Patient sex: M
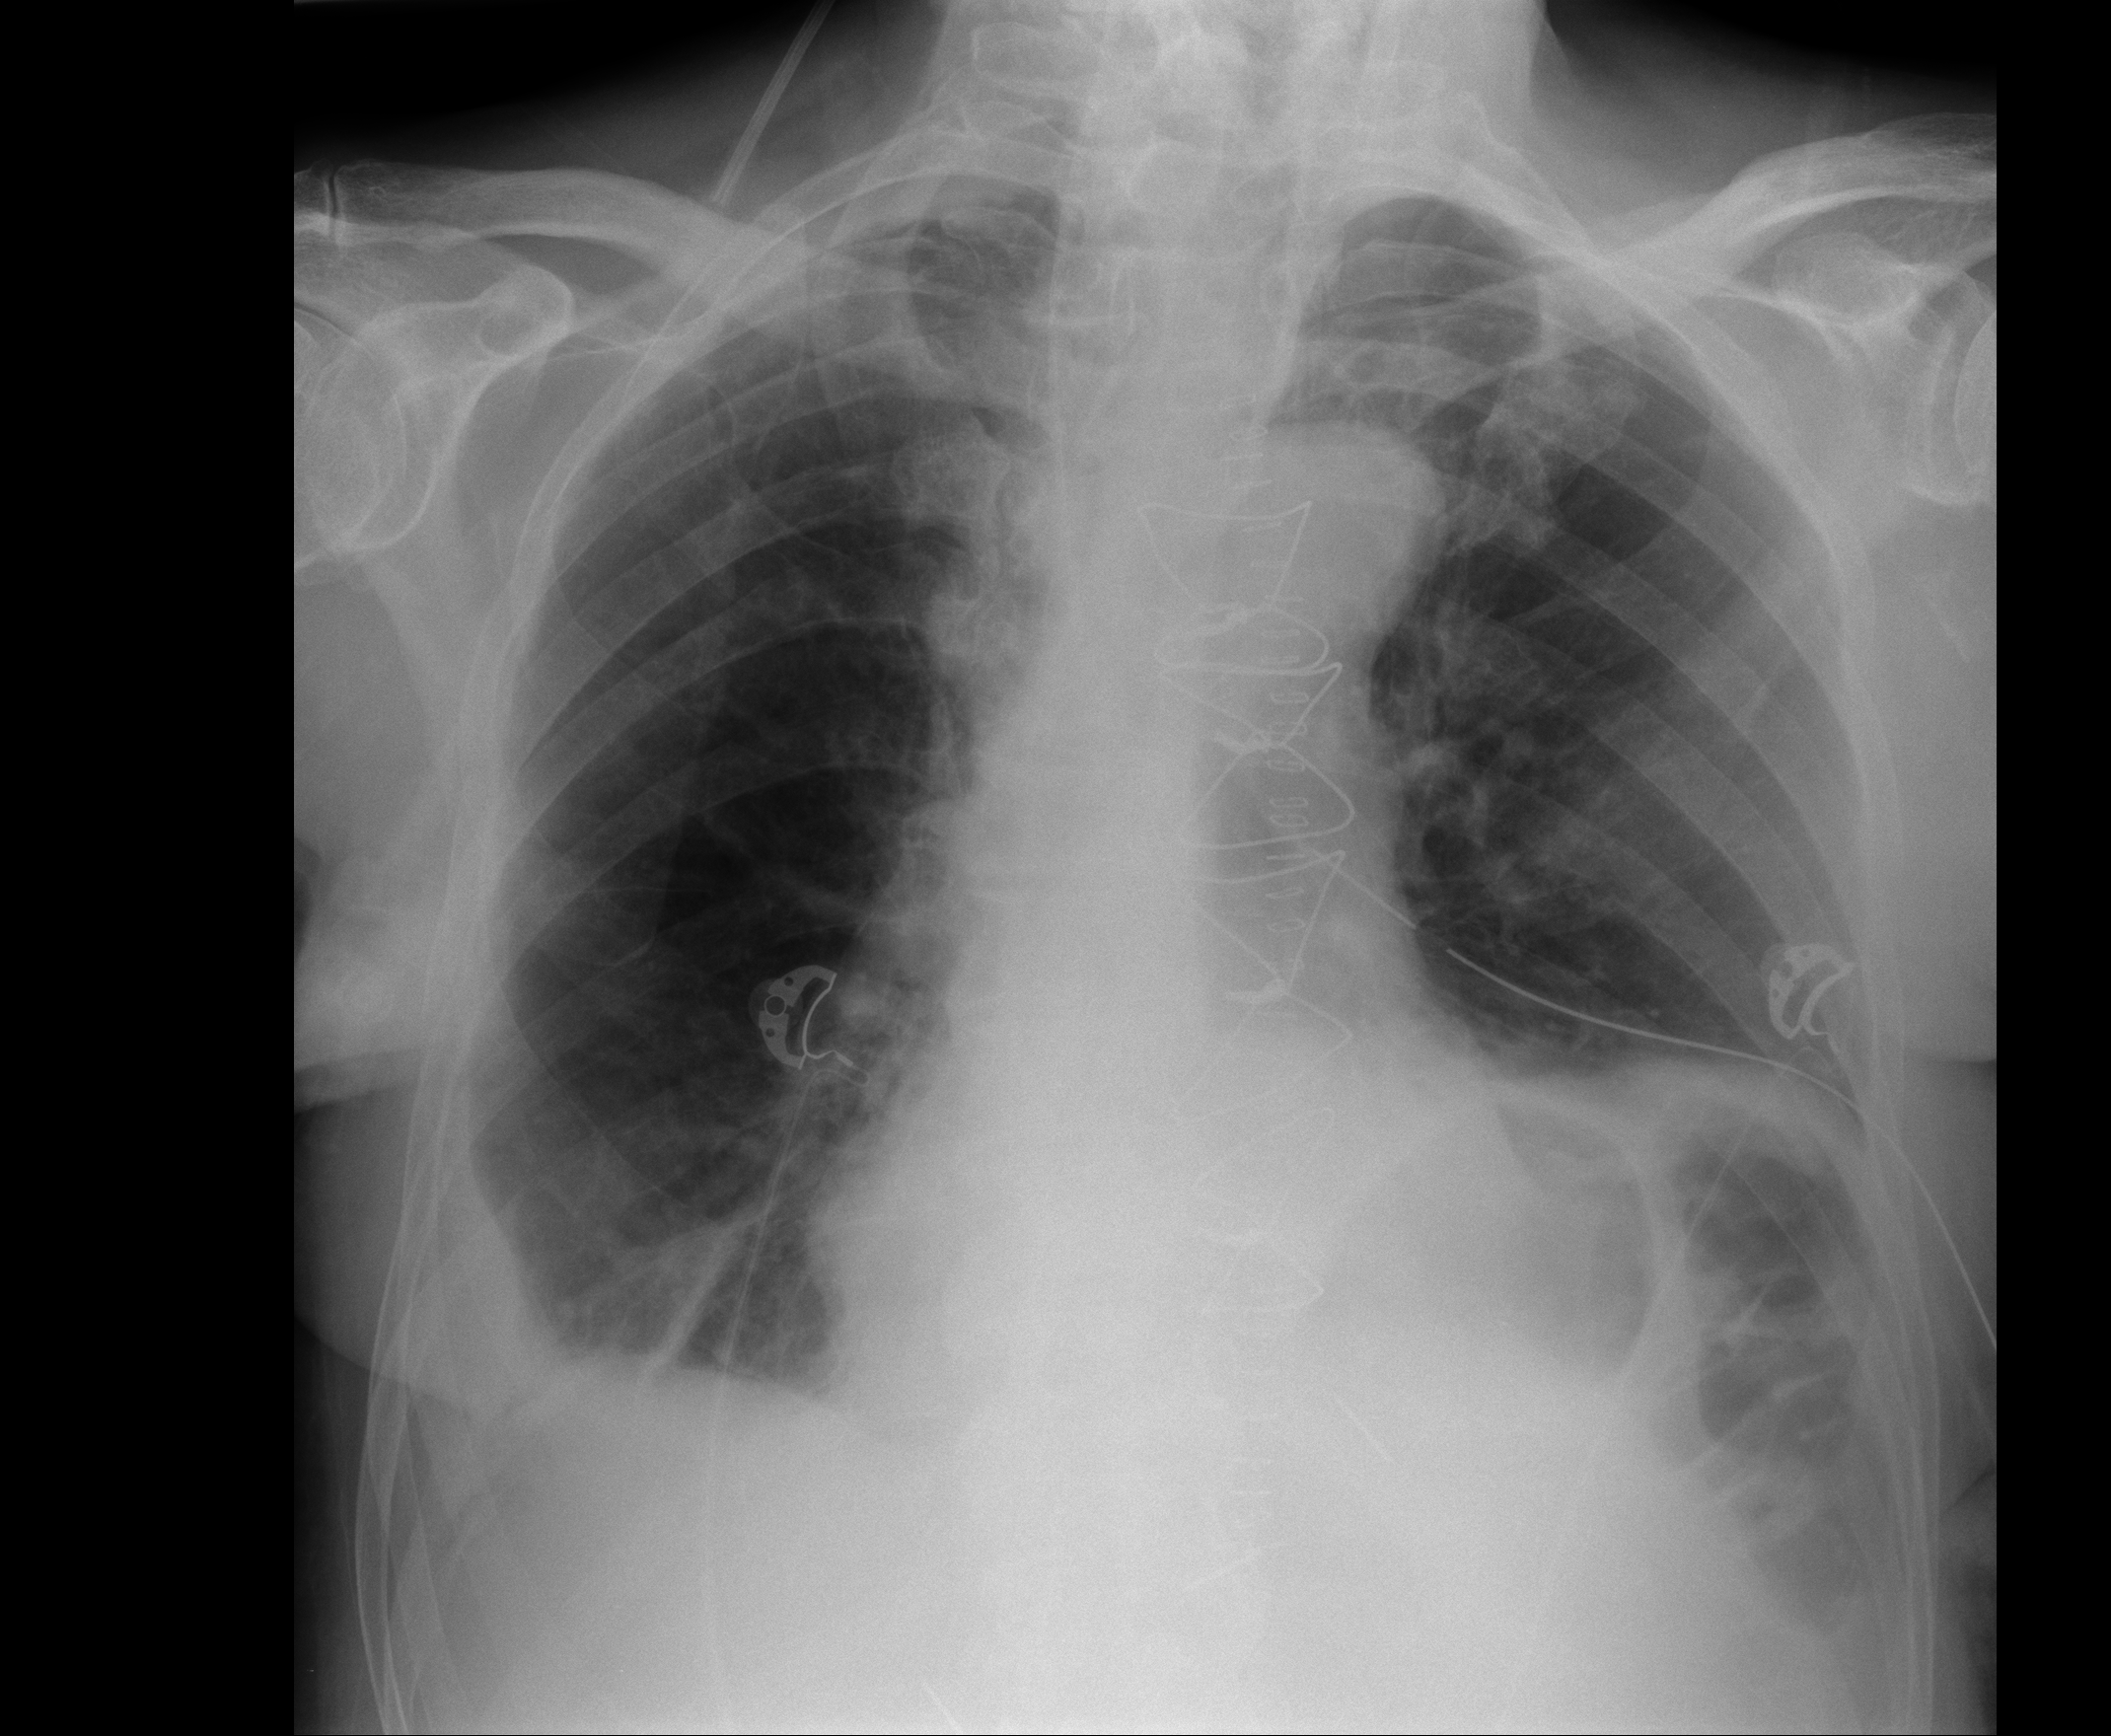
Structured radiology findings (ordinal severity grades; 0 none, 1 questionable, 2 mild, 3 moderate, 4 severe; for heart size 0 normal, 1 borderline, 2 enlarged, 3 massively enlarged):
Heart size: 0
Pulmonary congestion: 0
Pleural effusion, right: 2
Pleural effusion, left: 2
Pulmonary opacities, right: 0
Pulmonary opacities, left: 0
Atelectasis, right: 2
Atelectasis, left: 0